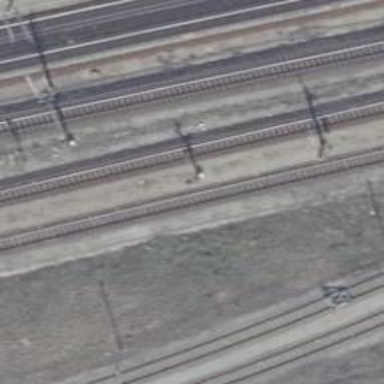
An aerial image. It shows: Railway signal.